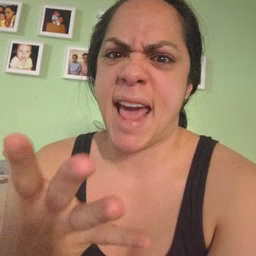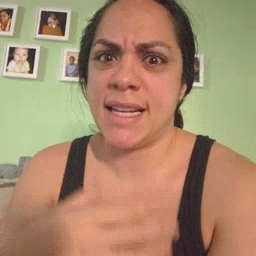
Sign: many